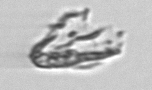
Label: detritus_transparent